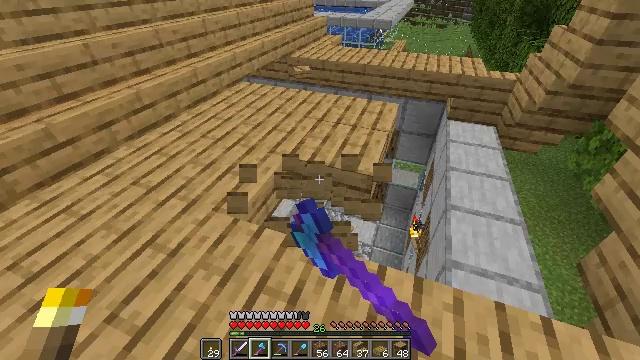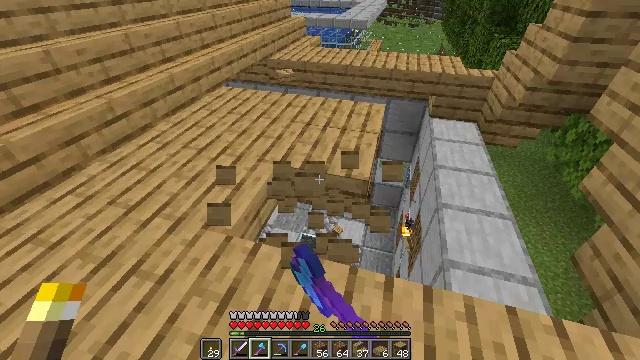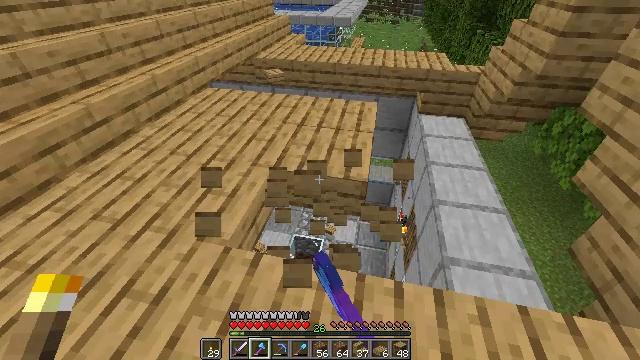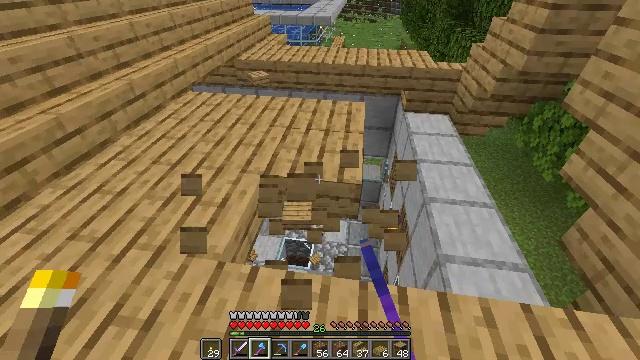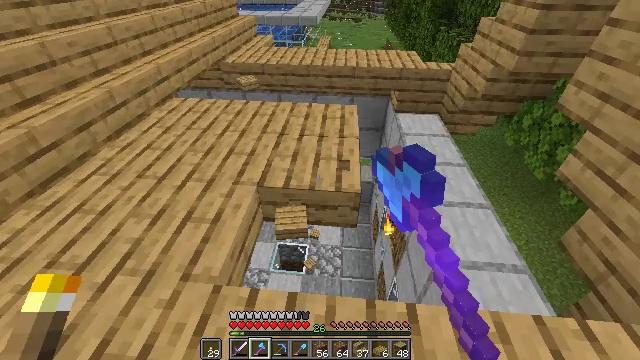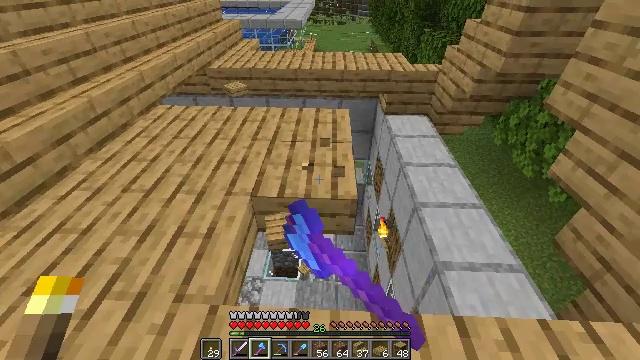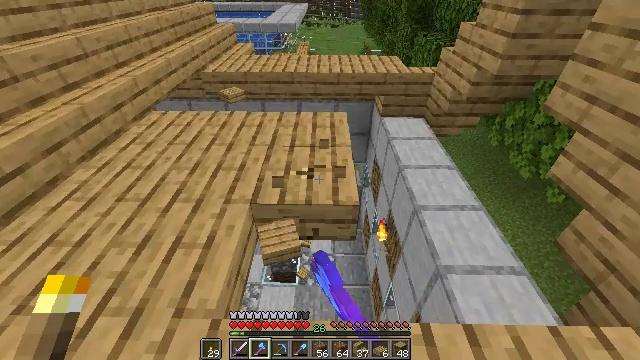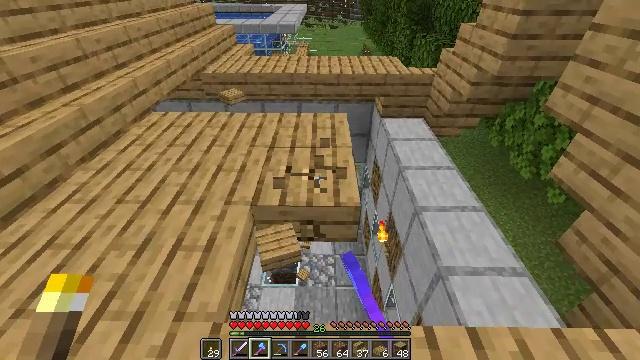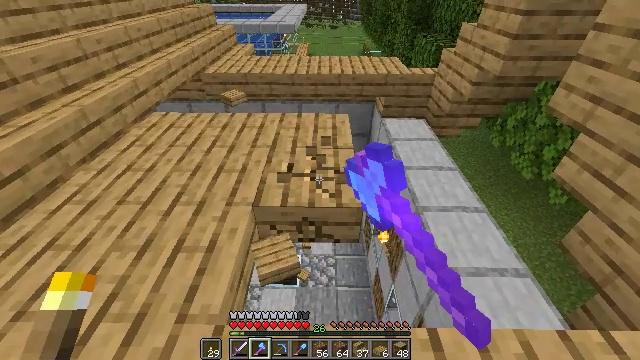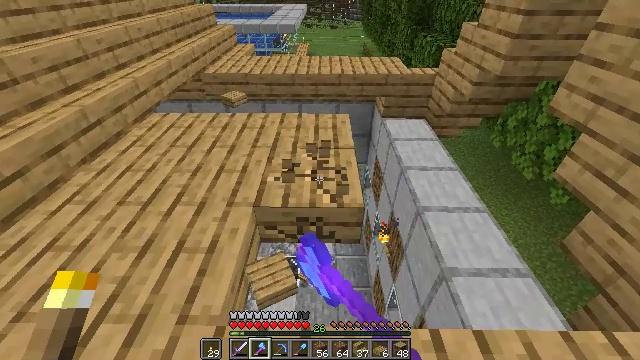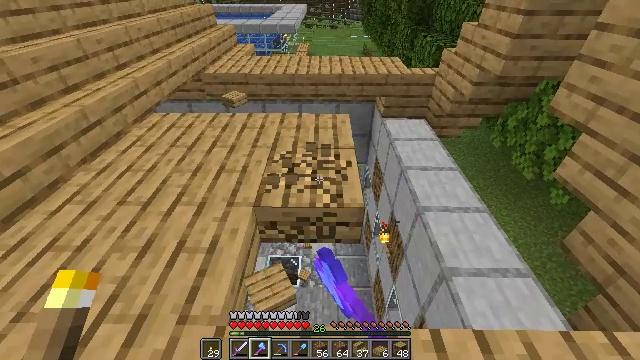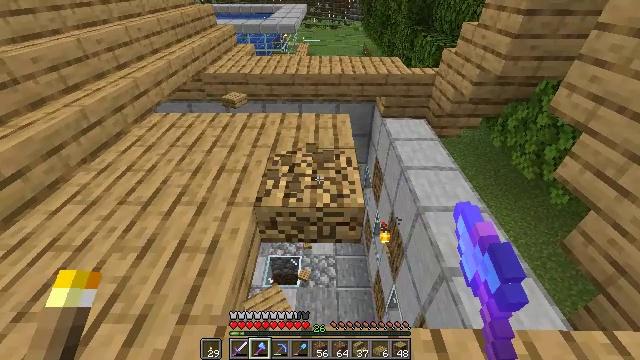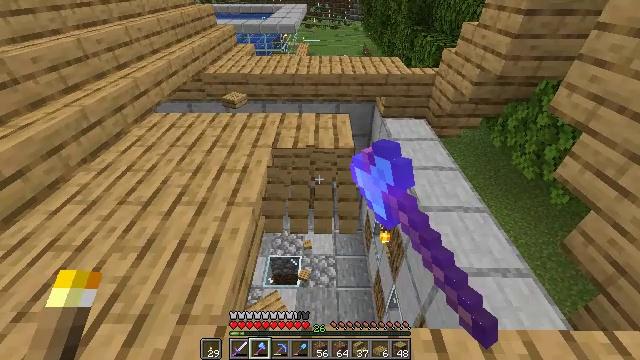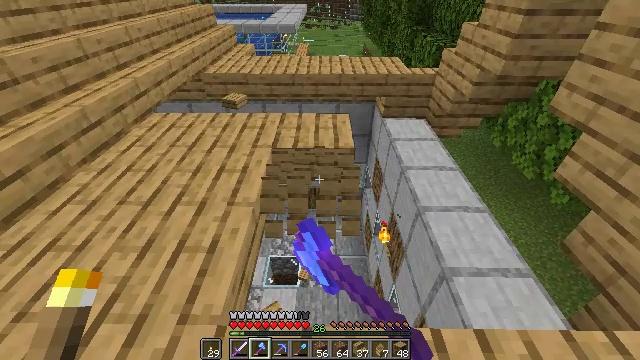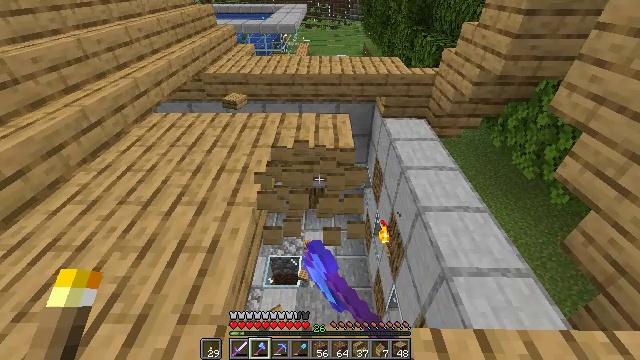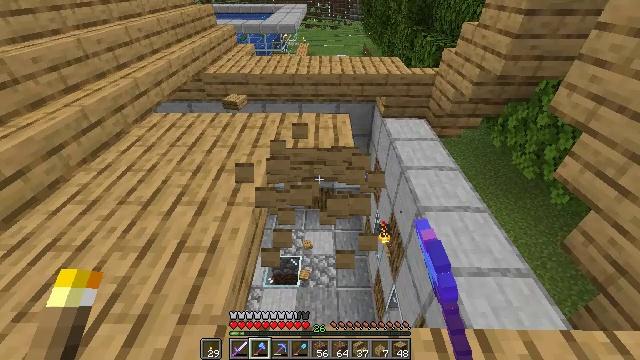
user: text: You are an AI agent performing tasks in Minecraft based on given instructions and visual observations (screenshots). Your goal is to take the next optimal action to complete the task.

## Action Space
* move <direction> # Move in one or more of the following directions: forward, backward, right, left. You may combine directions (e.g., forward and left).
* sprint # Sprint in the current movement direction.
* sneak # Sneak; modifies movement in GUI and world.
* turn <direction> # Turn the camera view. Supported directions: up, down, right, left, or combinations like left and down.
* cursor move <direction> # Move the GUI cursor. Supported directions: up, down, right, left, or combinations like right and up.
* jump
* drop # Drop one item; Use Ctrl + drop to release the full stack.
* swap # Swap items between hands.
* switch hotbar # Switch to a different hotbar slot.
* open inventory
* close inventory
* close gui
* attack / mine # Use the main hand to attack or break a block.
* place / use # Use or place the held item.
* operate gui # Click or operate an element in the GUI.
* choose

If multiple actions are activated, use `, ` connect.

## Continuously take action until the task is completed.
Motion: motion action
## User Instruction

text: Break the oak slab to get it back.
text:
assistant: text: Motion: move forward and move left, turn right, attack / mine
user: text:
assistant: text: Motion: move forward and move left, turn right, attack / mine
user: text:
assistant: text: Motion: move forward, turn right, attack / mine
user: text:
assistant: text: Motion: turn right, attack / mine
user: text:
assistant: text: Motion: turn right, attack / mine
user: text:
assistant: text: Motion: turn right, attack / mine
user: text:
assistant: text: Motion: attack / mine
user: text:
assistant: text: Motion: attack / mine
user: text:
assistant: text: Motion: attack / mine
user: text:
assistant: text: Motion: attack / mine
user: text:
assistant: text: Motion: attack / mine
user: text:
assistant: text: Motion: attack / mine
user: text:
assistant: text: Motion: attack / mine
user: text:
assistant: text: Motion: attack / mine
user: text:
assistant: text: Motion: attack / mine
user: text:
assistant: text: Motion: move left, attack / mine
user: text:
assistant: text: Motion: move left, attack / mine
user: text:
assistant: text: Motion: move left, turn right and up, attack / mine
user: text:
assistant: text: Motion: move left, turn right and up, attack / mine
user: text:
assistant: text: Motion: move left, turn right and up, attack / mine
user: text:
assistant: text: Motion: attack / mine
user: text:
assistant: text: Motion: attack / mine
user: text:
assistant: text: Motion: attack / mine
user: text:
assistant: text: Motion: attack / mine
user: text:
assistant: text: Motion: attack / mine
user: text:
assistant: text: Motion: attack / mine
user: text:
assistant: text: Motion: attack / mine
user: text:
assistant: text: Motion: attack / mine
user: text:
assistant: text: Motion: attack / mine
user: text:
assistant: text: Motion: attack / mine